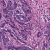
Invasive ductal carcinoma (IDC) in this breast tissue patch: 1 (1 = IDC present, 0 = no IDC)